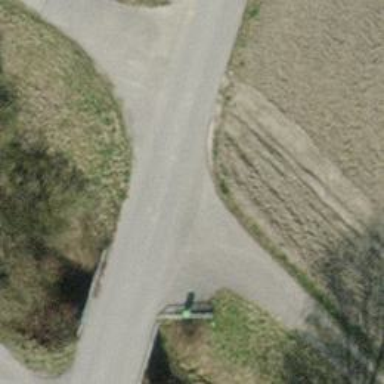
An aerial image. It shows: Unclassified road with asphalt surface running over bridge.